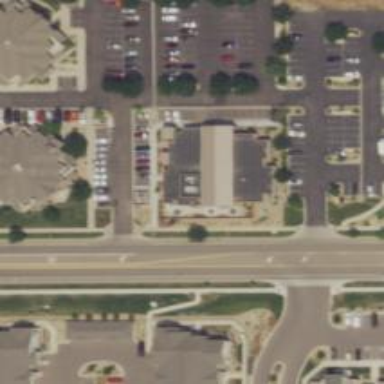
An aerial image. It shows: Healthcare clinic.